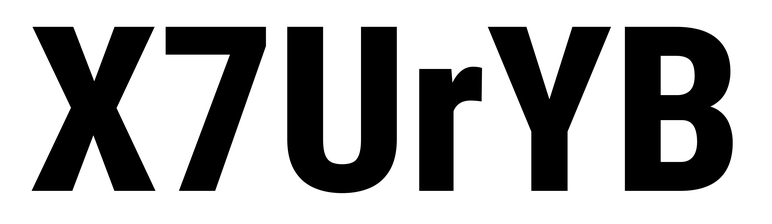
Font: Roboto_Condensed_ExtraBold